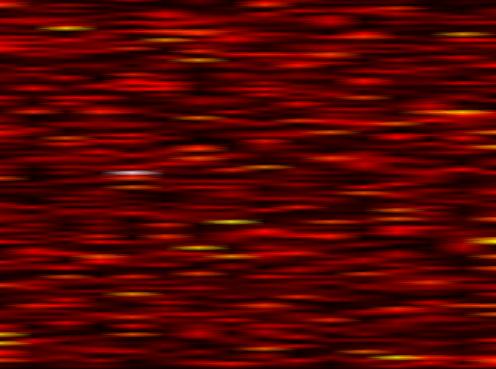
Label: UFMC